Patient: sex F, age 54
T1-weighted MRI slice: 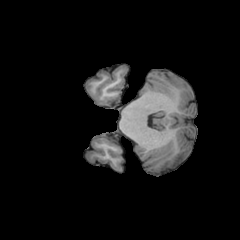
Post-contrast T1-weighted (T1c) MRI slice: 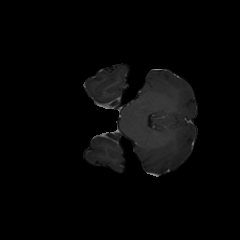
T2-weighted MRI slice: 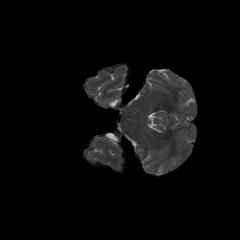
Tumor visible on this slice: no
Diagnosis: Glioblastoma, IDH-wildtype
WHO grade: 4